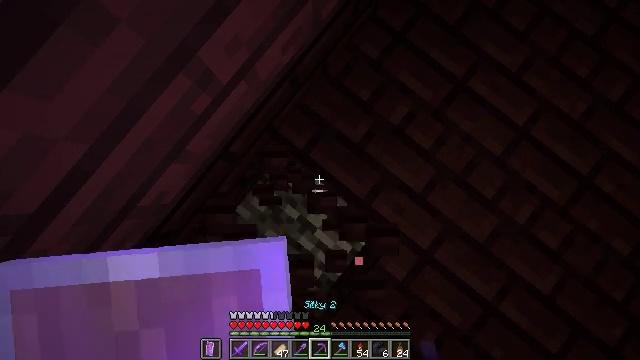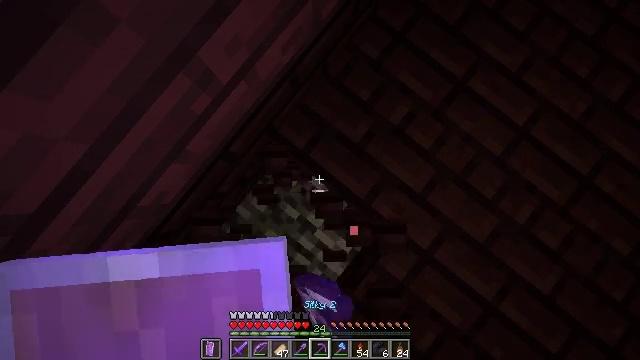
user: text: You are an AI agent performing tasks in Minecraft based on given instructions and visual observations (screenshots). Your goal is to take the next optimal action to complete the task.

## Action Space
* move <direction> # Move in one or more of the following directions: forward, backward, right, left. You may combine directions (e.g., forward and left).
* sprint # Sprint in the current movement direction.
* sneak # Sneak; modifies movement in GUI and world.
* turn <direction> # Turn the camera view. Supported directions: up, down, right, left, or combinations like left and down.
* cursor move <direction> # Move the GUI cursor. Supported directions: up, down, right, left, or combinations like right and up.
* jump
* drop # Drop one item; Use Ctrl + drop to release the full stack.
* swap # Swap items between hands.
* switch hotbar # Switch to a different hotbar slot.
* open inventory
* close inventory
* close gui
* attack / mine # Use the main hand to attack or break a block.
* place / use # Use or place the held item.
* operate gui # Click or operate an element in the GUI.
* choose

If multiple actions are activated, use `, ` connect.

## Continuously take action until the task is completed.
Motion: motion action
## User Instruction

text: Remove the nether brick slab from its place.
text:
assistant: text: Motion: no_op
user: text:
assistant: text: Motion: no_op